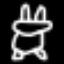
Label: frog